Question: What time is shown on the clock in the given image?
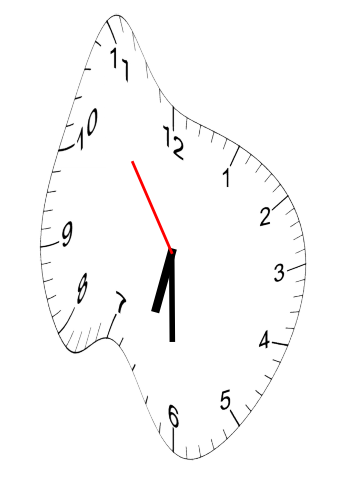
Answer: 06:29:54